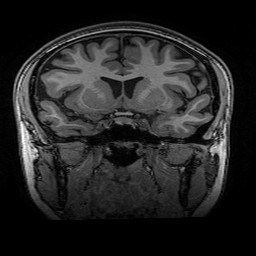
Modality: T1w
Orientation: sagittal
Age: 19
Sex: female
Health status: healthy
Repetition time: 2.53 s
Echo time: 0.0034 s